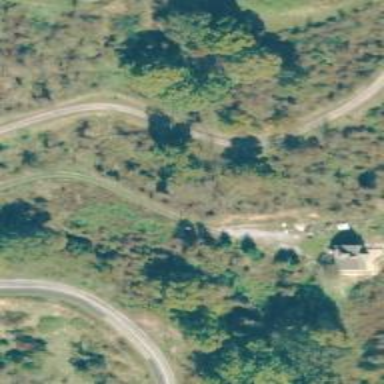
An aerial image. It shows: Driveway.